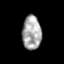
Tissue: skin
Cell type: T cells
Senescence score: 0.6789
Nuclear area (px): 637
Mean DAPI intensity: 166.289